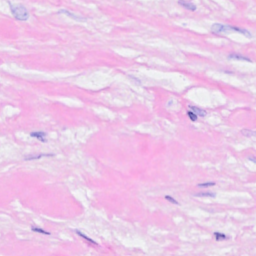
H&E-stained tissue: Breast